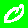
Digit: 0